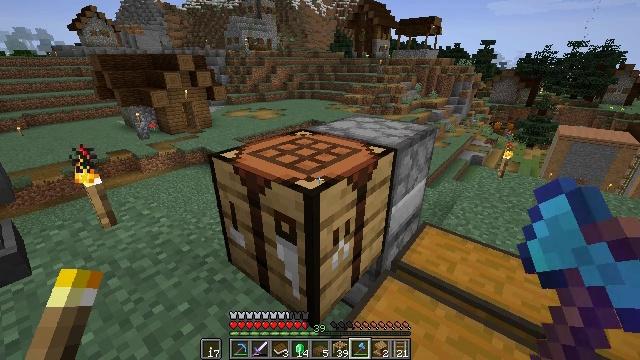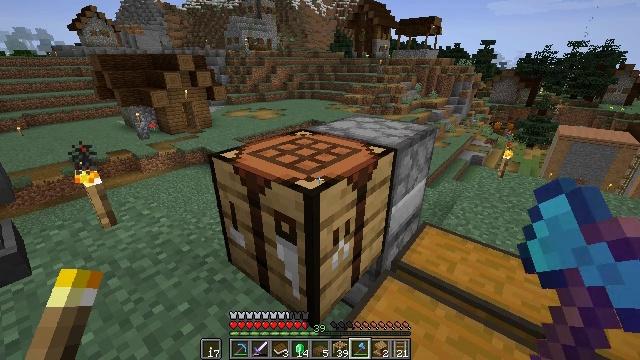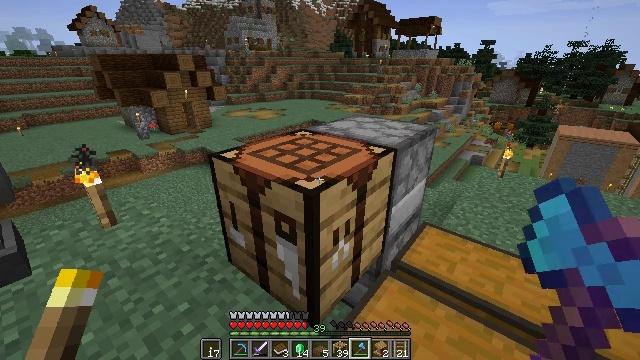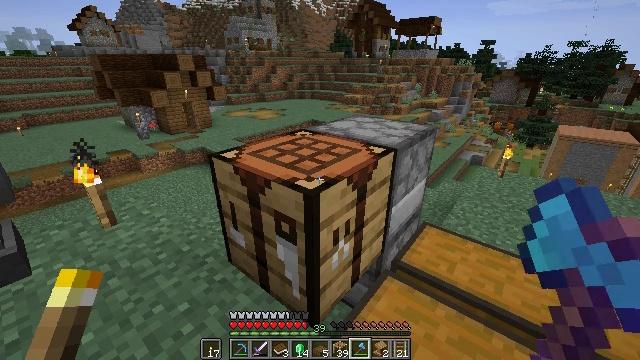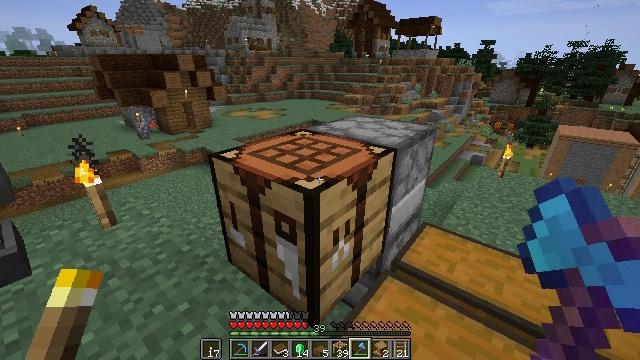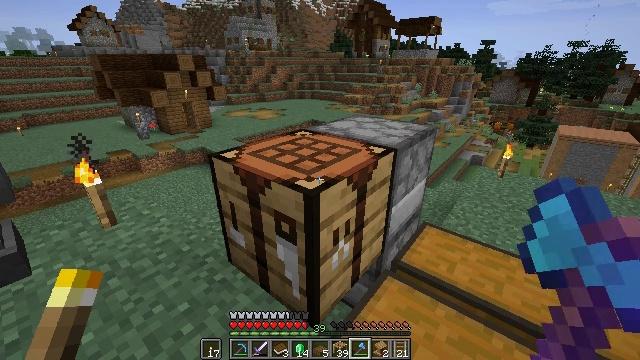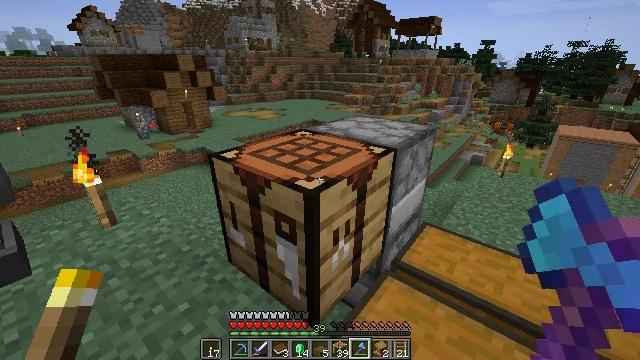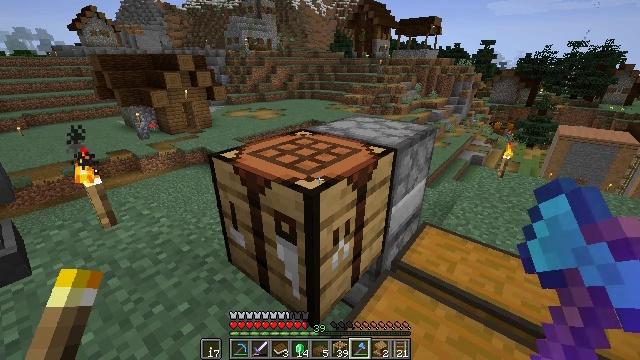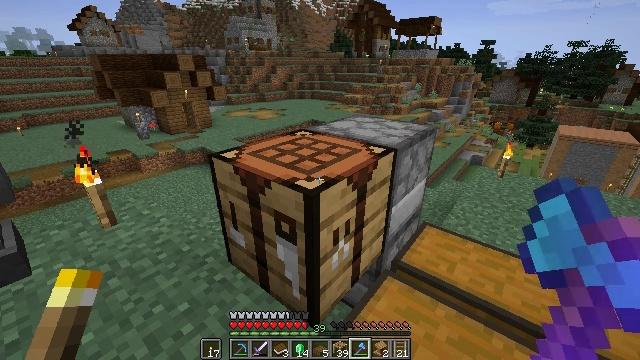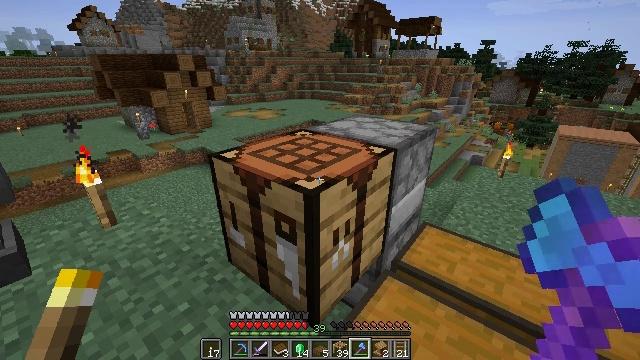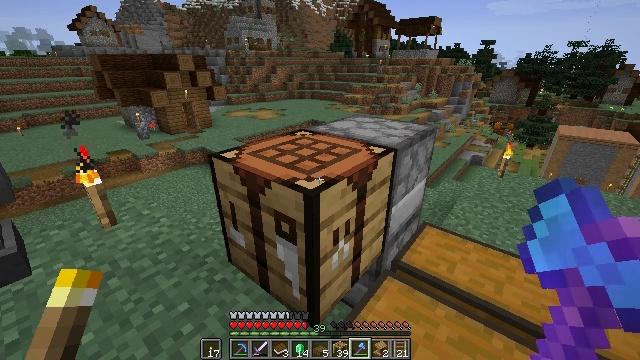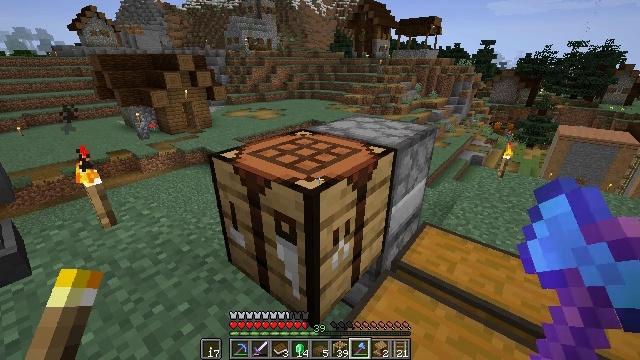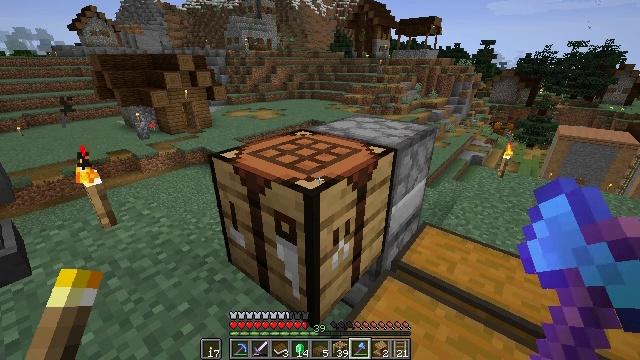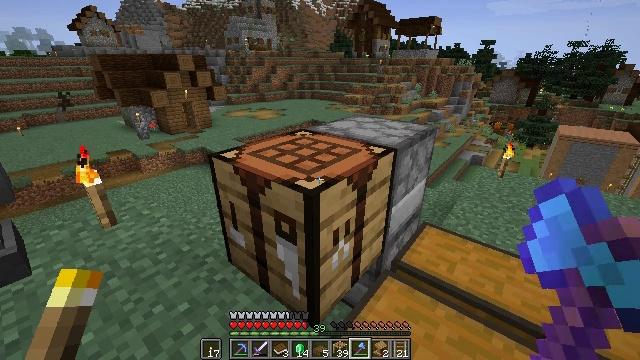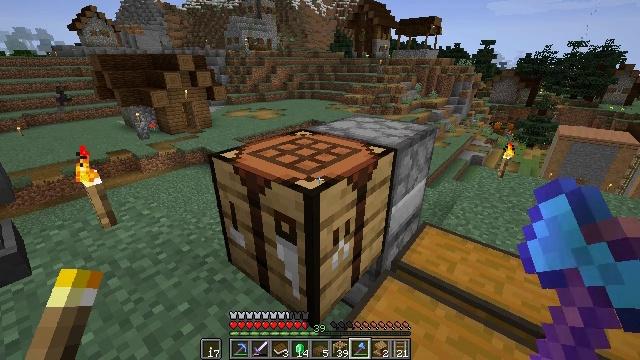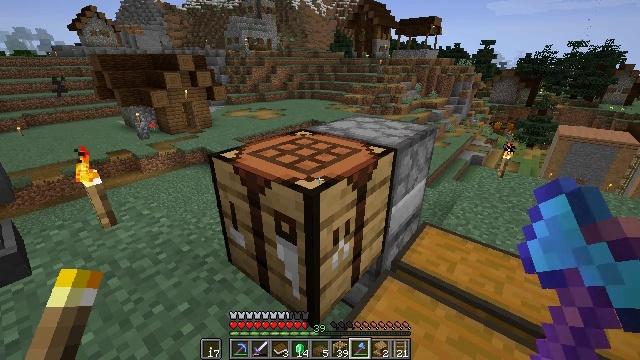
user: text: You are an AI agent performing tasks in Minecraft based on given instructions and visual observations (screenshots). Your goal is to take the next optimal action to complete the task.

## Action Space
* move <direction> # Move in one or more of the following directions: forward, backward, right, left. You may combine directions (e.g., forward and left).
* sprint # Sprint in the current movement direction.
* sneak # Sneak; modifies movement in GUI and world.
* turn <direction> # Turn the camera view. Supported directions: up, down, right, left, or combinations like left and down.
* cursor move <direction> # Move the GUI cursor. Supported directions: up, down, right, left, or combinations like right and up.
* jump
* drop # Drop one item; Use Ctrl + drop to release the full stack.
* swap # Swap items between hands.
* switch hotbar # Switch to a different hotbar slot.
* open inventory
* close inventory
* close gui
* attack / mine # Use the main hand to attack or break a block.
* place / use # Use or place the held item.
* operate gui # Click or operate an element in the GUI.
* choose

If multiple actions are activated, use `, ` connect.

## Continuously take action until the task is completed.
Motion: motion action
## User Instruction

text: Mine the spruce slab.
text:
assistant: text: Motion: no_op
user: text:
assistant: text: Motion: no_op
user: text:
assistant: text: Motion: no_op
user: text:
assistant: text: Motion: no_op
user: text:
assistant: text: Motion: no_op
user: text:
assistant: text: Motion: no_op
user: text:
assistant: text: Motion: no_op
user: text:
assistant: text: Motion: no_op
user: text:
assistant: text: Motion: no_op
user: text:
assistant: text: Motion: no_op
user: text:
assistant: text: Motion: no_op
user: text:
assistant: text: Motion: no_op
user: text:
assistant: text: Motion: no_op
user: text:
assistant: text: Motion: no_op
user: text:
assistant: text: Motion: no_op
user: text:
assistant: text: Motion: no_op
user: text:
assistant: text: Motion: no_op
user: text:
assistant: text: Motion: no_op
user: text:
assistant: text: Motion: no_op
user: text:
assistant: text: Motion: no_op
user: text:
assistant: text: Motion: no_op
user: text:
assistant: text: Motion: no_op
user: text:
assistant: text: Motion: no_op
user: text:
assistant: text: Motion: no_op
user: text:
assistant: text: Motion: no_op
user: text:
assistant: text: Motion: no_op
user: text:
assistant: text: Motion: no_op
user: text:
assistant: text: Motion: no_op
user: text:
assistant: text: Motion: no_op
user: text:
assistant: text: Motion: no_op